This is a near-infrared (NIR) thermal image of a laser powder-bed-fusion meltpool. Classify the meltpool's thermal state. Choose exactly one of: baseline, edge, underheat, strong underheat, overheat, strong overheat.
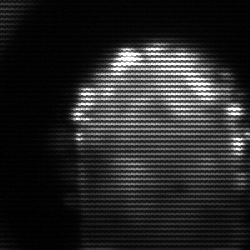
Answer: baseline